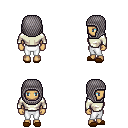
a pixel art fantasy rpg character, female body template, human, tanned skin, white long-sleeve shirt, white pants, plain hairstyle, chain hood, brown slippers, four views (front, back, left, right), 2x2 character sprite sheet, small pixel art, hard edges, no anti-aliasing